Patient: sex M, age 47
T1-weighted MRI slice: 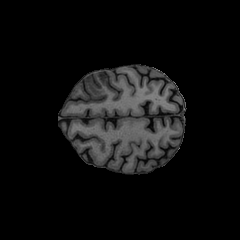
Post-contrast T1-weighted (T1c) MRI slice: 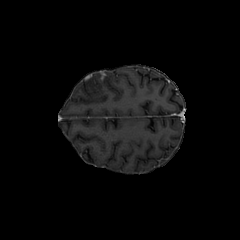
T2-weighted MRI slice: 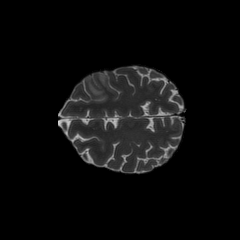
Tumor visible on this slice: yes
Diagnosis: Glioblastoma, IDH-wildtype
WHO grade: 4